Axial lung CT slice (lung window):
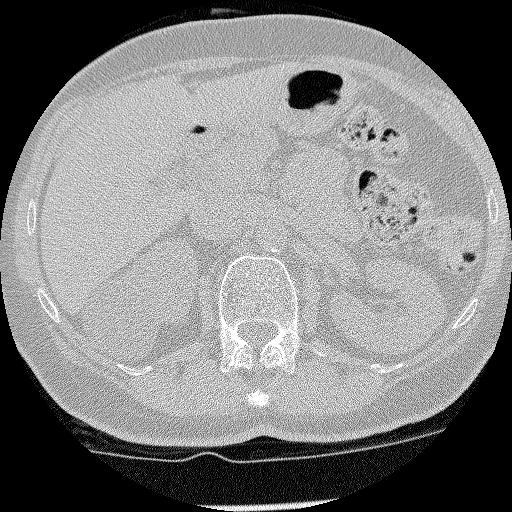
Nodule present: no